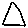
Label: triangle